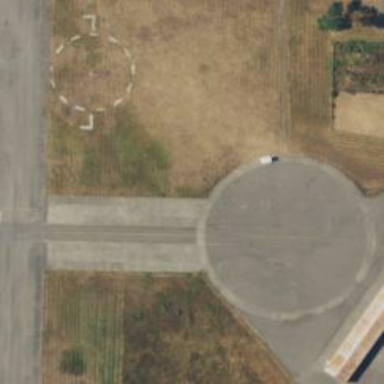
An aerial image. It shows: Asphalt taxiway in the airport.